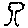
Label: tree